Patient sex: F
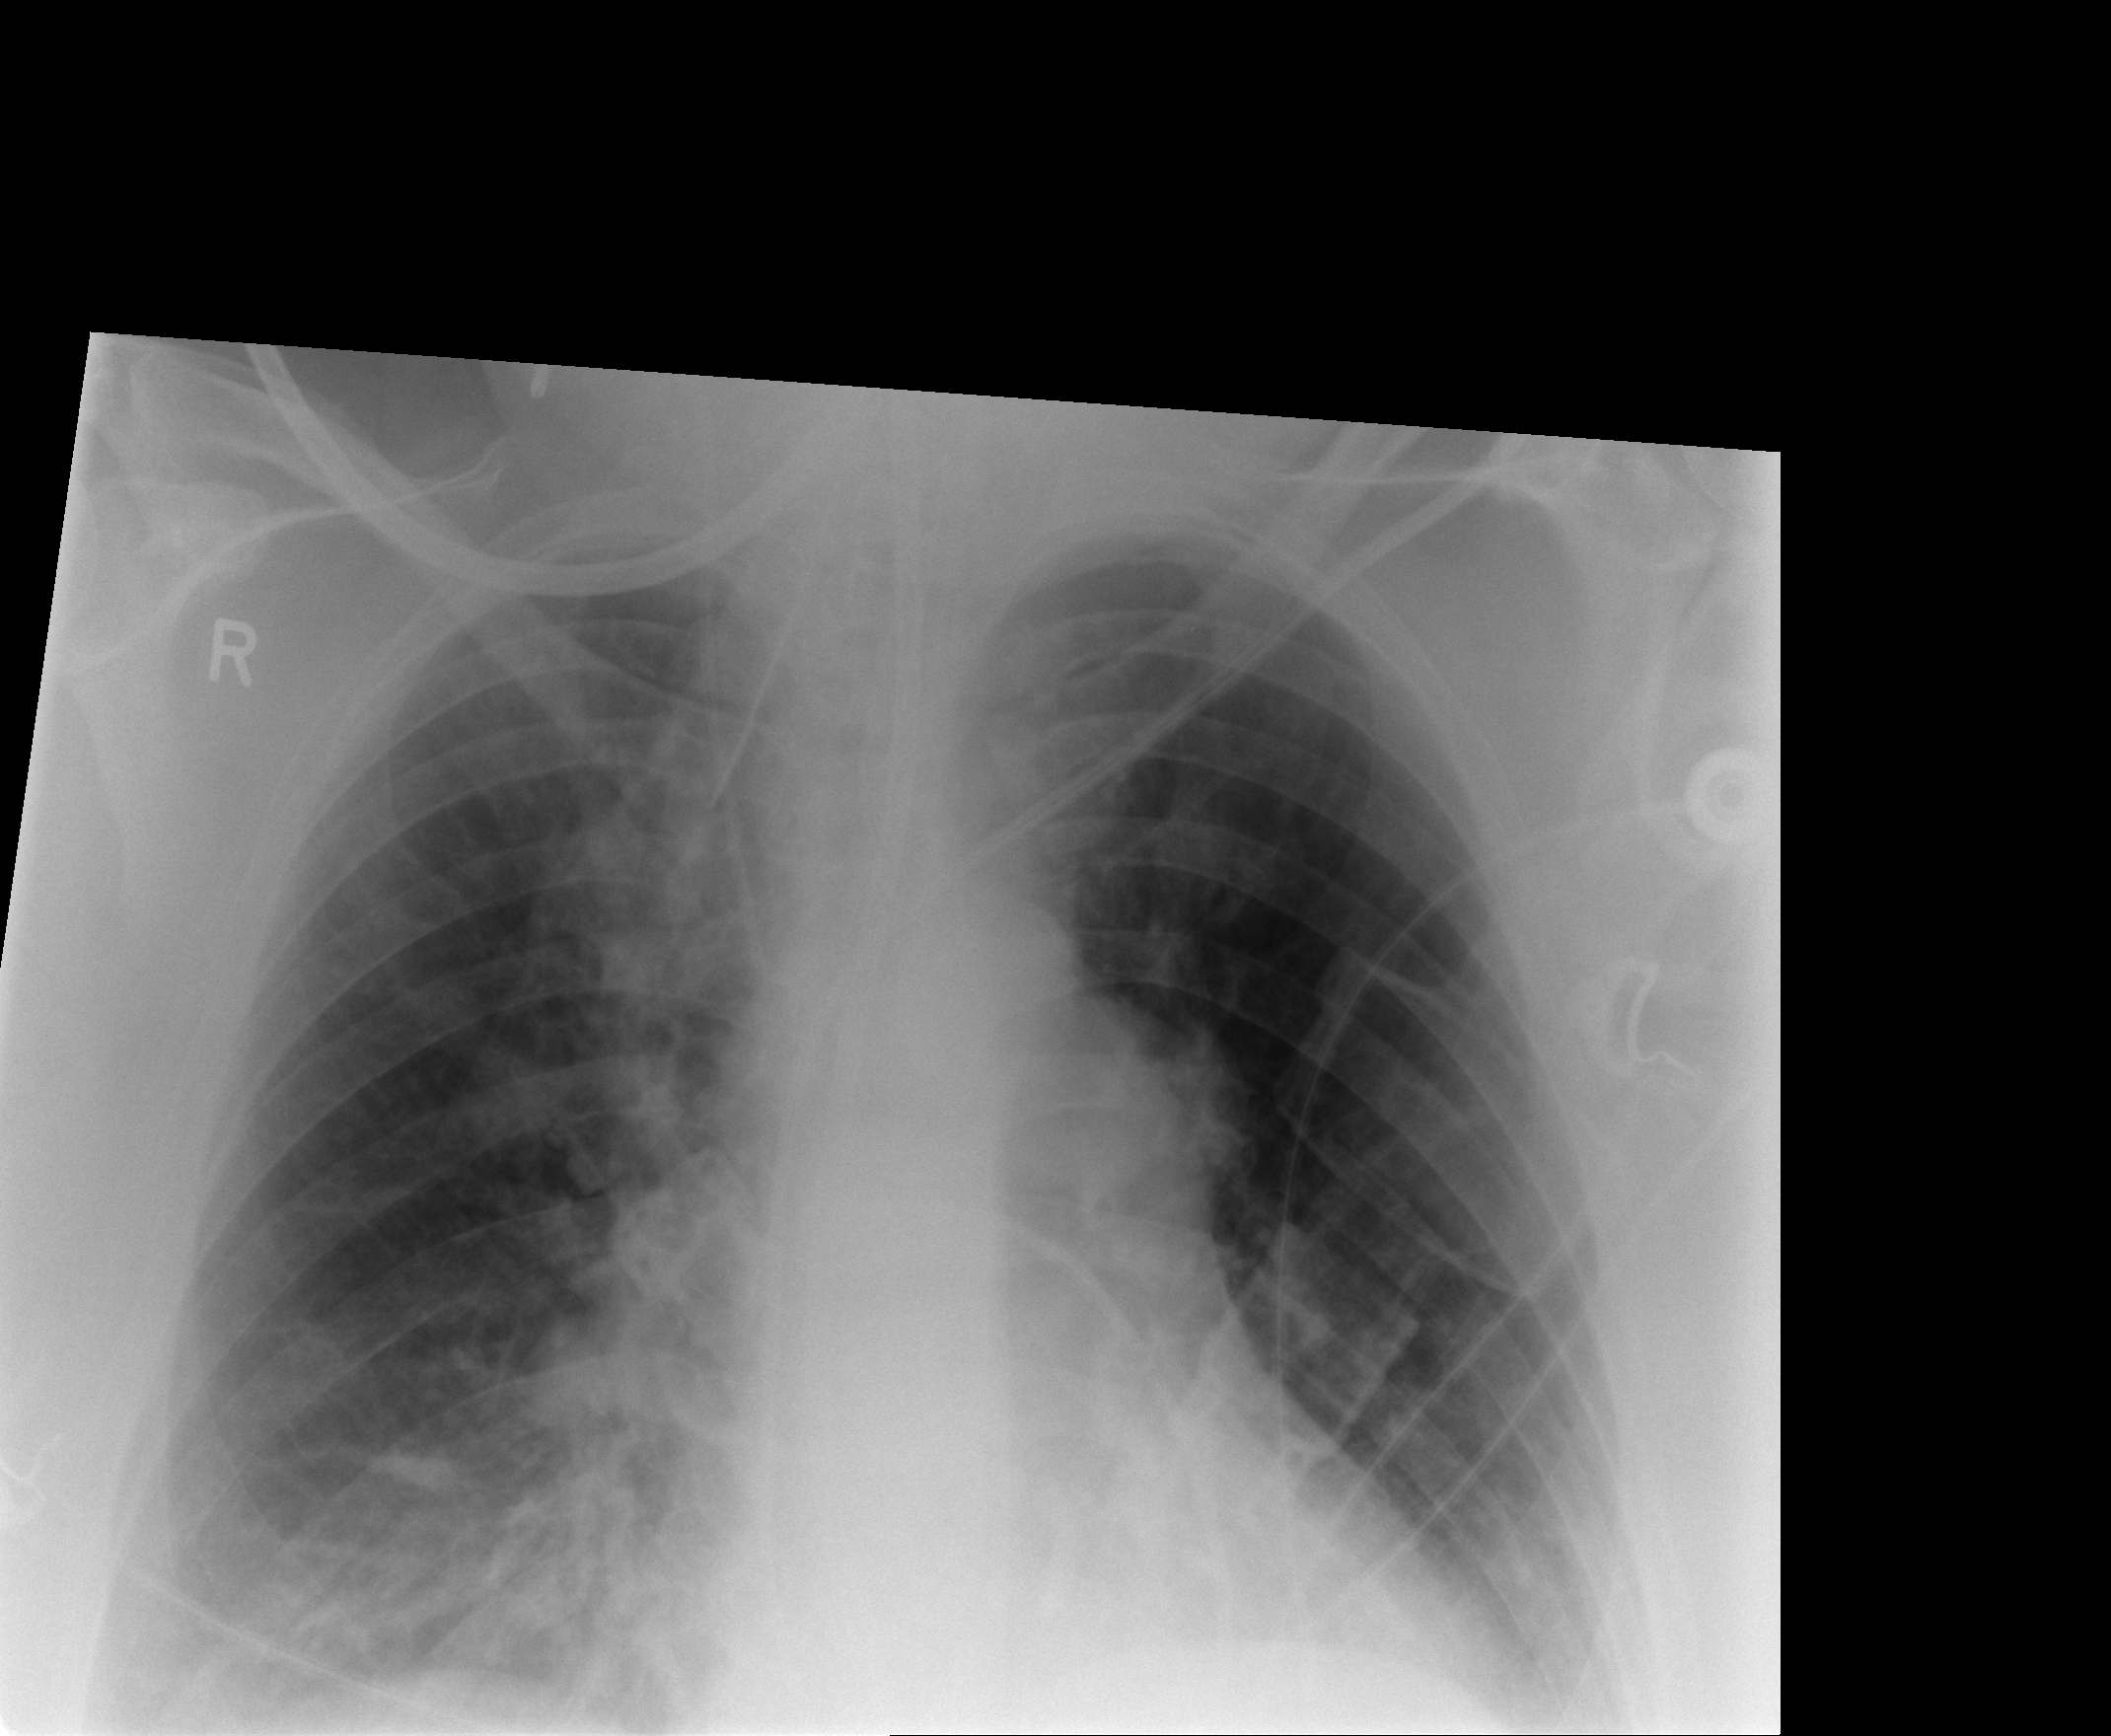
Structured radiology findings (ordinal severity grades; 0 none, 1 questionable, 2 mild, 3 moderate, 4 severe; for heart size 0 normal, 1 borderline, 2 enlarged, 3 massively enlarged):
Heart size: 0
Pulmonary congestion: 0
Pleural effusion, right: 0
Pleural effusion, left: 0
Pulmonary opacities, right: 3
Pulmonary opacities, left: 0
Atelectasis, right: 2
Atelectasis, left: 2